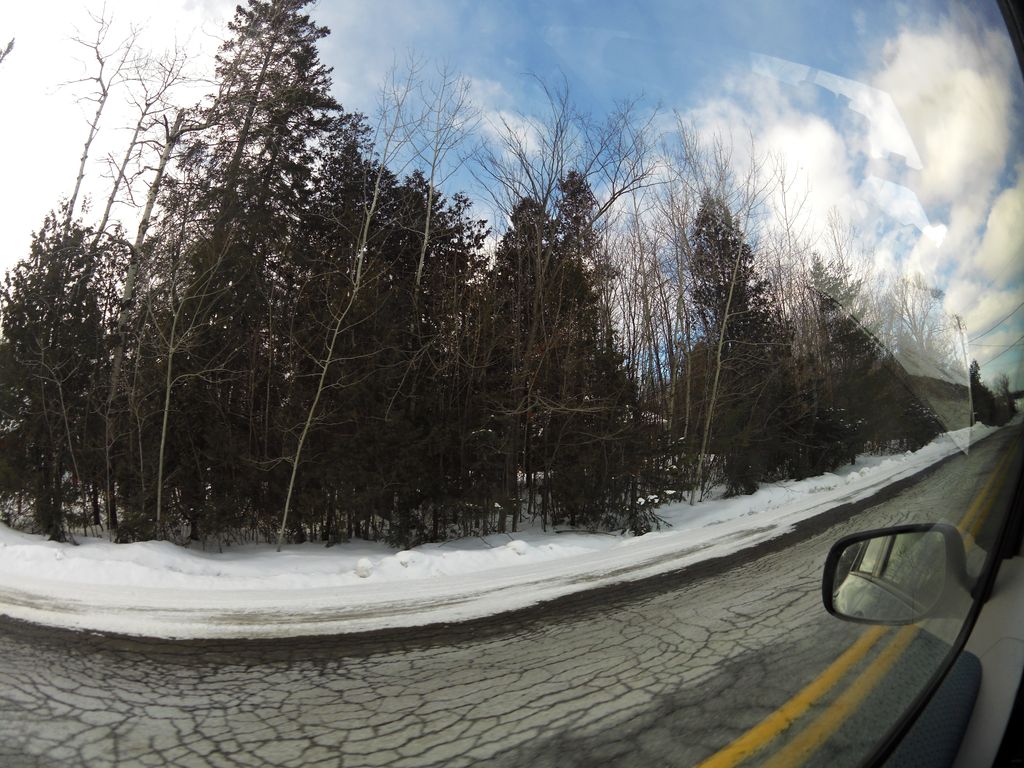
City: ottawa-gatineau